Question: Here's what my data looks like (the structure):
'''
omxh coalition.inpower
.01 2.4 (period begins)
.03 2.4
-.01 2.4
-.02 3.5 (another period begins)
.02 3.5
.05 3.5
.03 3.5
-.01 4.1 (again another period begins)
-.03 4.1
... ...
'''
The first variable (being stock index returns) varies all the time but the other one (being the coalition in power) only changes once in a while. This is what it looks like then:
'''
plot(lm(omxh ~ coalition.inpower))
abline(...)
'''

So you can see that the volatility is different depending on the "block" of observations. How could I get the standard deviation for the first variable based on the periods defined by the other variable? The periods are not equally long.
Thanks. Something else you need to know?
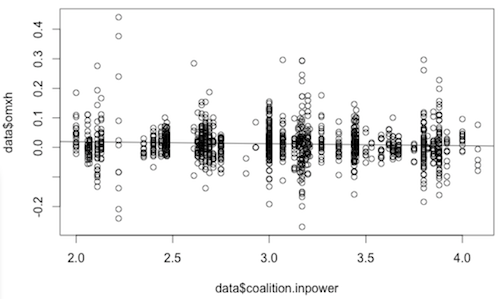
Answer: You can use 'tapply' or 'aggregate', e.g.:
'''
tapply(df$omxh, df$coalition.inpower, sd)
'''